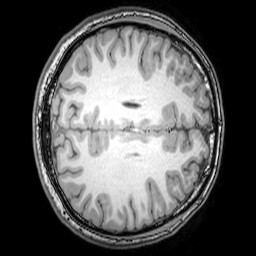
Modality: T1w
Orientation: axial
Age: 22
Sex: male
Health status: healthy
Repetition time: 0.081 s
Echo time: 0.037 s